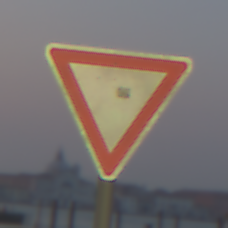
Verkehrszeichen: VorfahrtGewaehren
Umgebung: Outdoor, Urban
Tageszeit: SunriseSunset
Wetter: Clear
Licht: Natural
Jahreszeit: NotSpecified
Kontrast: MediumContrast